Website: bh-photo
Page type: address-validator
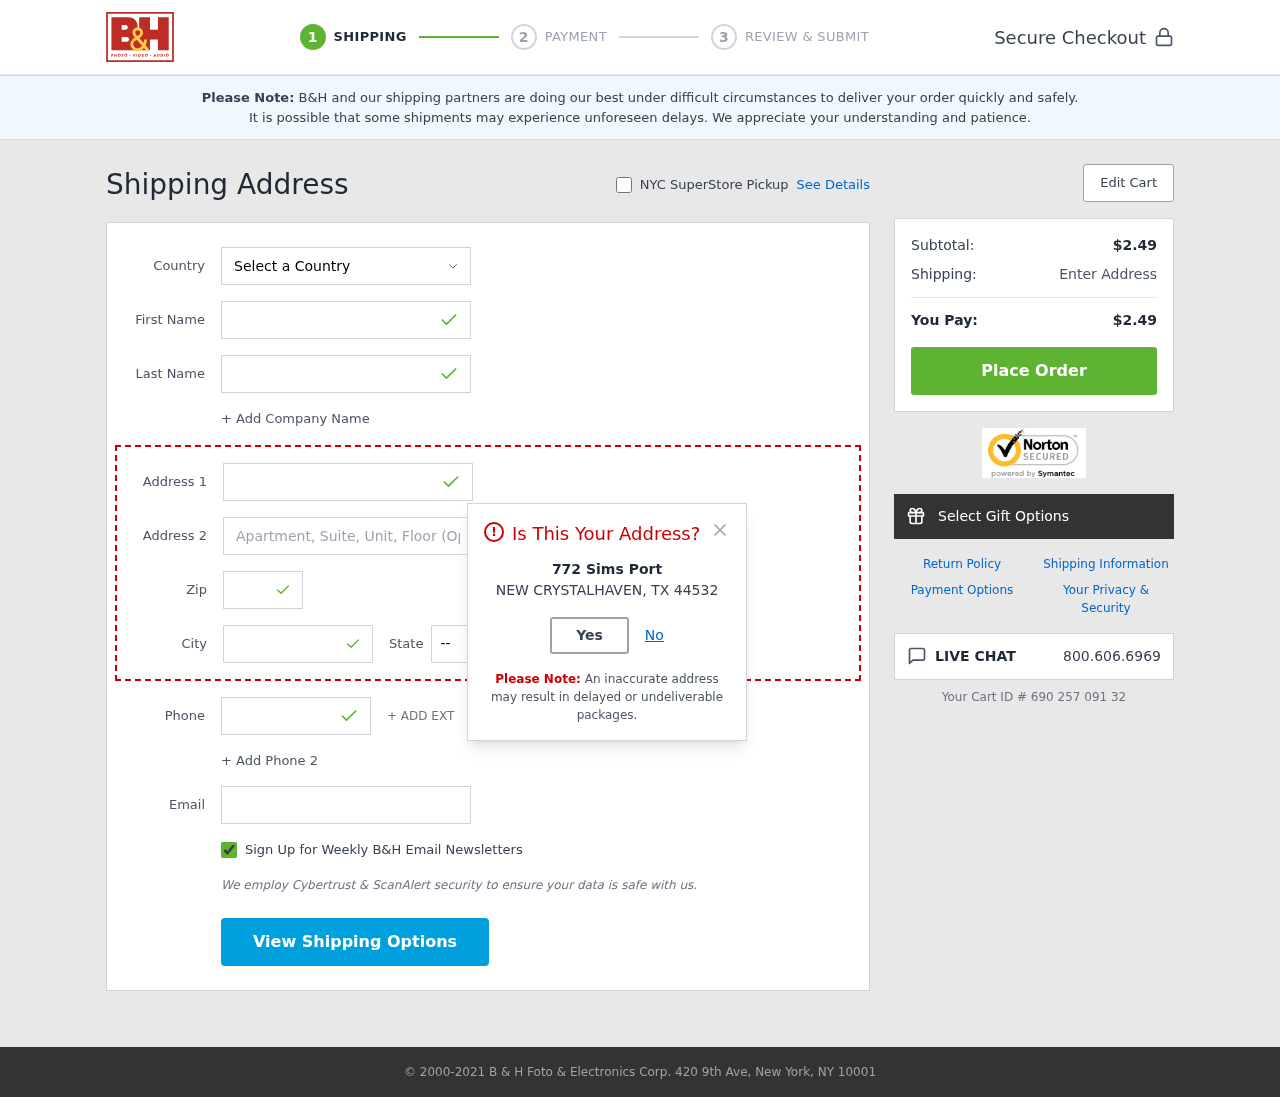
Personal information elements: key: PII_CITY
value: New Crystalhaven
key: PII_COUNTRY
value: United States
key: PII_EMAIL
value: matthewcoleman@yahoo.com
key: PII_FIRSTNAME
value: Matthew
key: PII_LASTNAME
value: Coleman
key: PII_PHONE
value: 5137653746
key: PII_POSTCODE
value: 44532
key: PII_STATE_ABBR
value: TX
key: PII_STREET
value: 772 Sims Port
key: PII_CITY_MODAL
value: NEW CRYSTALHAVEN
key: PII_POSTCODE_FULL
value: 44532
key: PII_POSTCODE_NUMERIC
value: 44532
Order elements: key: ORDER_SUBTOTAL
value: $2.49
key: ORDER_TOTAL
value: $2.49
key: ORDER_ID
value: Your Cart ID # 690 257 091 32